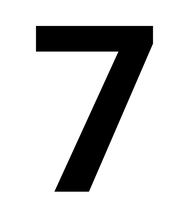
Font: Roboto_Bold